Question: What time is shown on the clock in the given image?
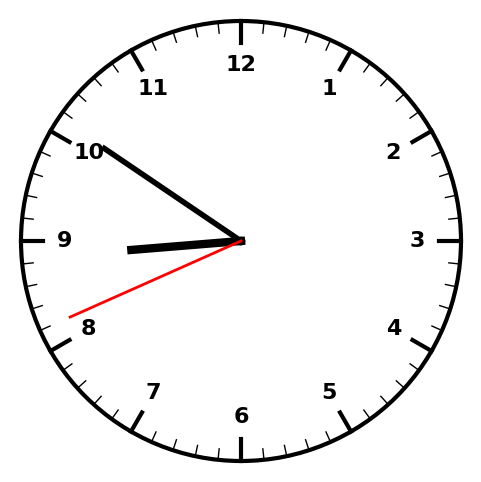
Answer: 08:50:41